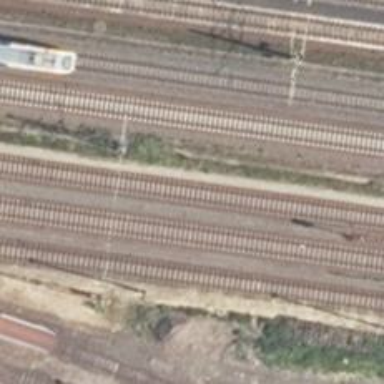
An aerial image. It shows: Solitary milestone along the railway.